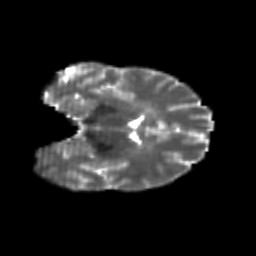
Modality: T2w
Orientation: coronal
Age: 24
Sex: female
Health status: healthy
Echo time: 0.074 s